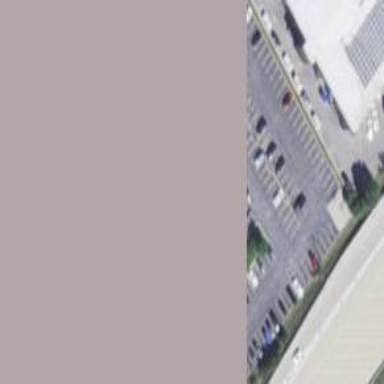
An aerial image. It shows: Office building.